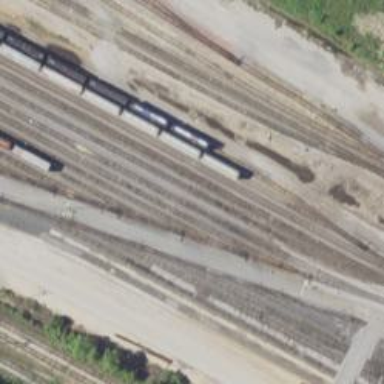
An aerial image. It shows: Railway yard used for servicing trains.